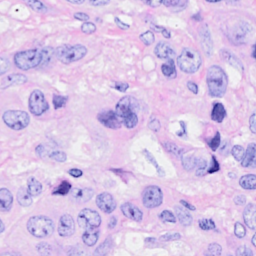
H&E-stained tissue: Breast